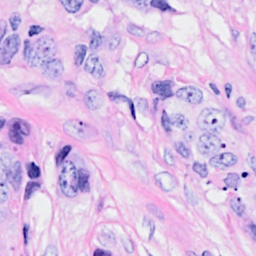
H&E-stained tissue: Breast